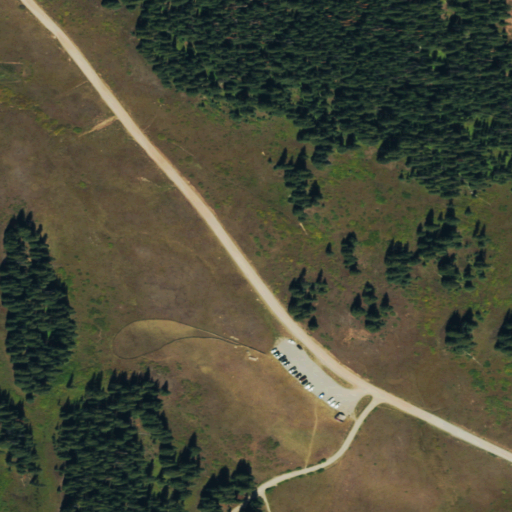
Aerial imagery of gap in Colorado named Shrine Pass containing evergreen forest, shrub, woody wetlands, open development, and grassland